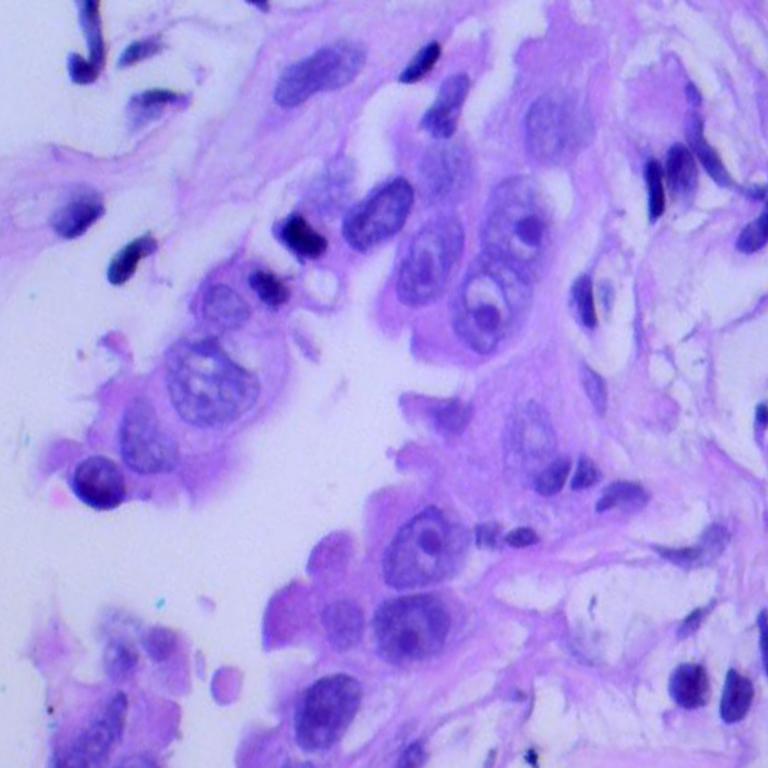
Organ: lung
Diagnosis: adenocarcinomas